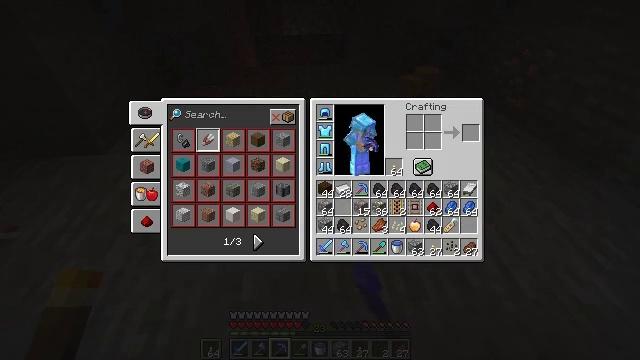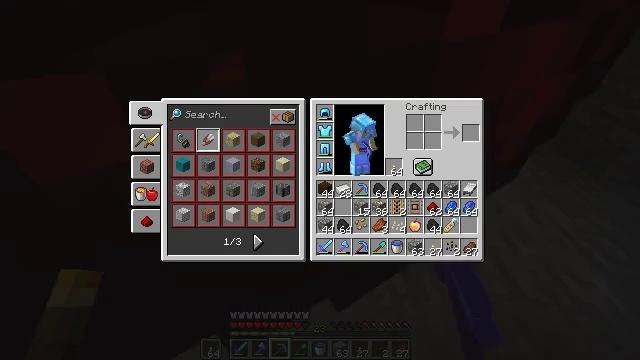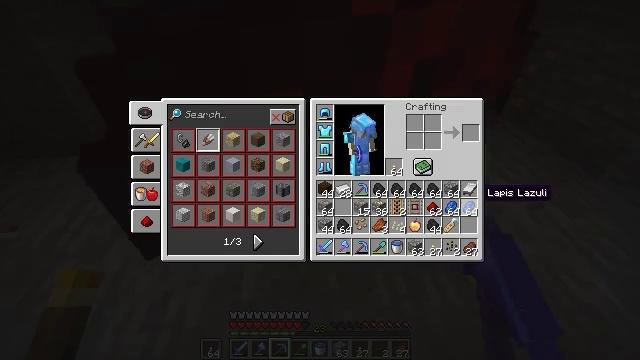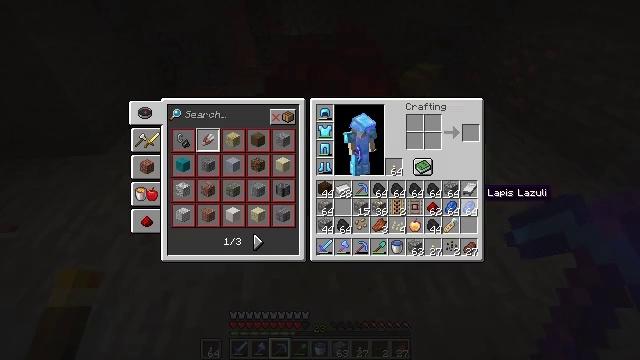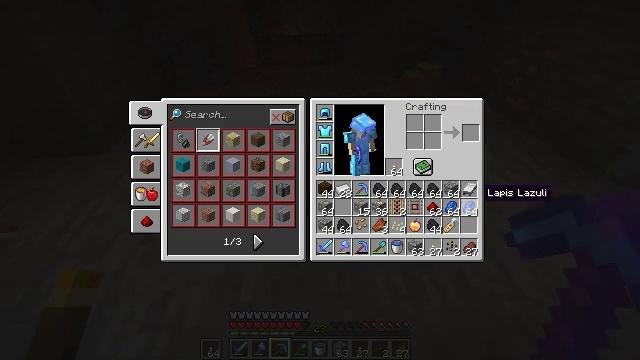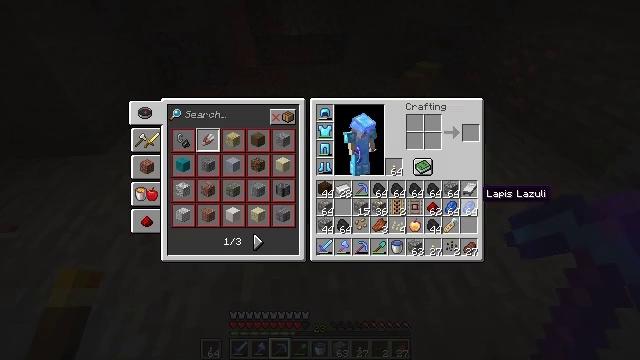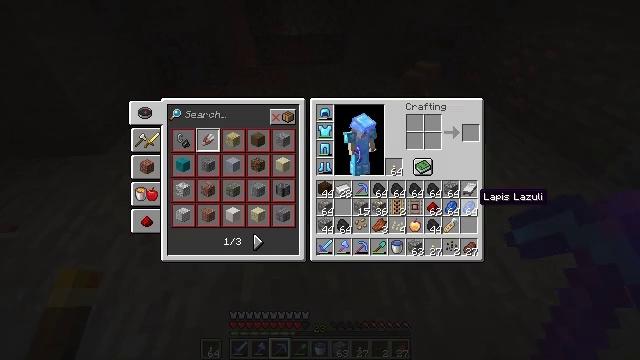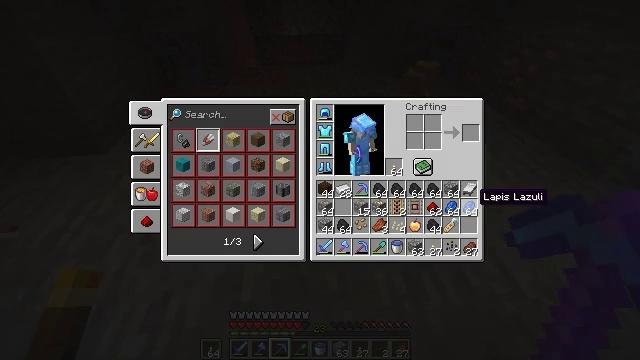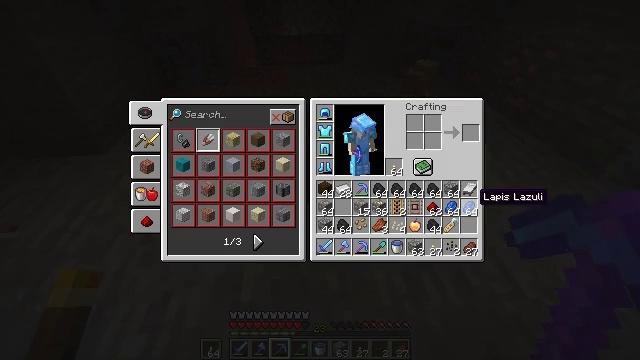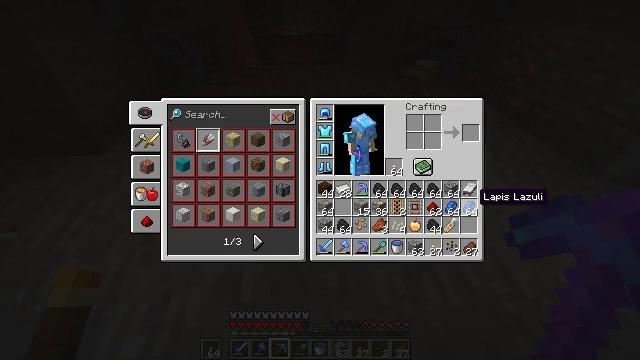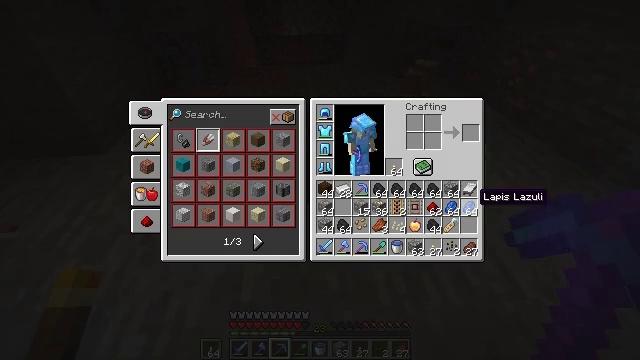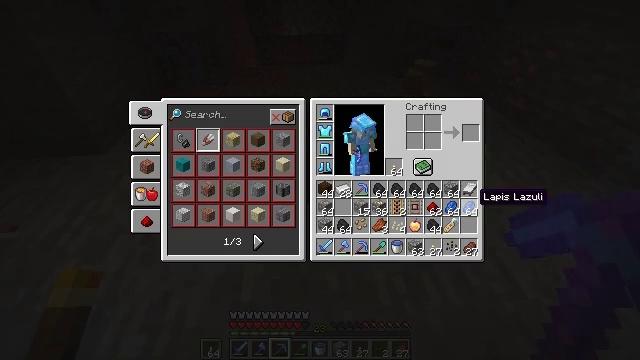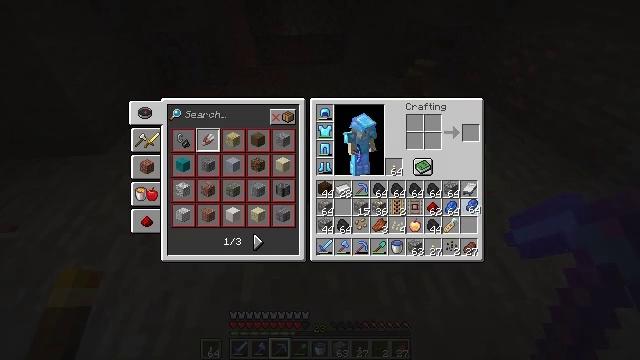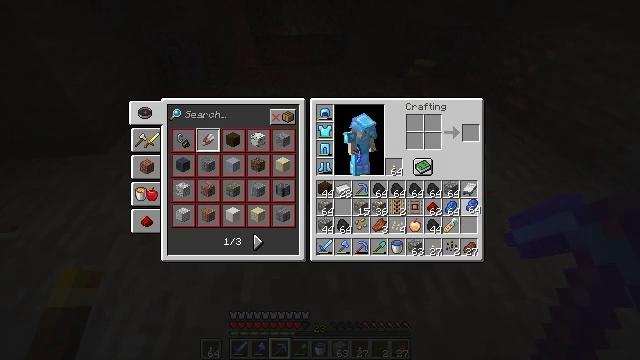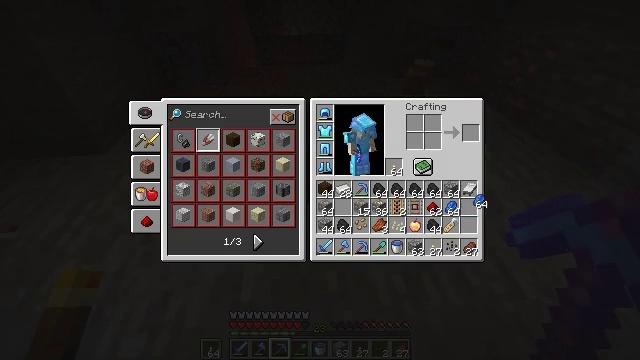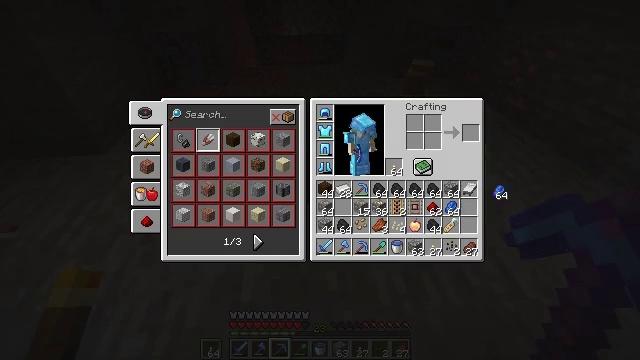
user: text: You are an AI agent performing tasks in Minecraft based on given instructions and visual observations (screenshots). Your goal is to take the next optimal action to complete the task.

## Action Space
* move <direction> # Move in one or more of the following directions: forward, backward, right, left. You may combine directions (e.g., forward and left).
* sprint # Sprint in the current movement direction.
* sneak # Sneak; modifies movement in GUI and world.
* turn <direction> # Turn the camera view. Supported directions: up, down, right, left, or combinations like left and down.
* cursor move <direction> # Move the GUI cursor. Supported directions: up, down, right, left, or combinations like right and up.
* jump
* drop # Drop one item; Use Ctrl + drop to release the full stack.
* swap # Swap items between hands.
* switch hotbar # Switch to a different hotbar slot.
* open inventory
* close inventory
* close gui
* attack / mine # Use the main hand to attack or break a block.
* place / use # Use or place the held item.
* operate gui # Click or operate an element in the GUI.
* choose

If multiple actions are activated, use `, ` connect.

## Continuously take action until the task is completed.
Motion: motion action
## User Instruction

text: Remove a lapis lazuli from the inventory.
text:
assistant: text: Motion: cursor move left, open gui
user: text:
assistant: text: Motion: no_op
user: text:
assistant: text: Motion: no_op
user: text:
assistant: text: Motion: no_op
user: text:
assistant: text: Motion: no_op
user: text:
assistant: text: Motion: no_op
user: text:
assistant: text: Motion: no_op
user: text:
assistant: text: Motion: no_op
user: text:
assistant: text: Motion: no_op
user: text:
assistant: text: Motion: no_op
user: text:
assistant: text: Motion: no_op
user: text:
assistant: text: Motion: operate gui
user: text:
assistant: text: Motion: operate gui
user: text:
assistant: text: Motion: cursor move right, operate gui
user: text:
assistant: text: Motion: cursor move right and up
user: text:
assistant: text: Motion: cursor move right
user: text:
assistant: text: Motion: cursor move right
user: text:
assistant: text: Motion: no_op
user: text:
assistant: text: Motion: operate gui
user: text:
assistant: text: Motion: operate gui
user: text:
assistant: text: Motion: operate gui
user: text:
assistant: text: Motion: no_op
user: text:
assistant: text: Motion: no_op
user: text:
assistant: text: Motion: no_op
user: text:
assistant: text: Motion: close gui
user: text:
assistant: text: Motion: no_op
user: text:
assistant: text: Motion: no_op